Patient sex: F
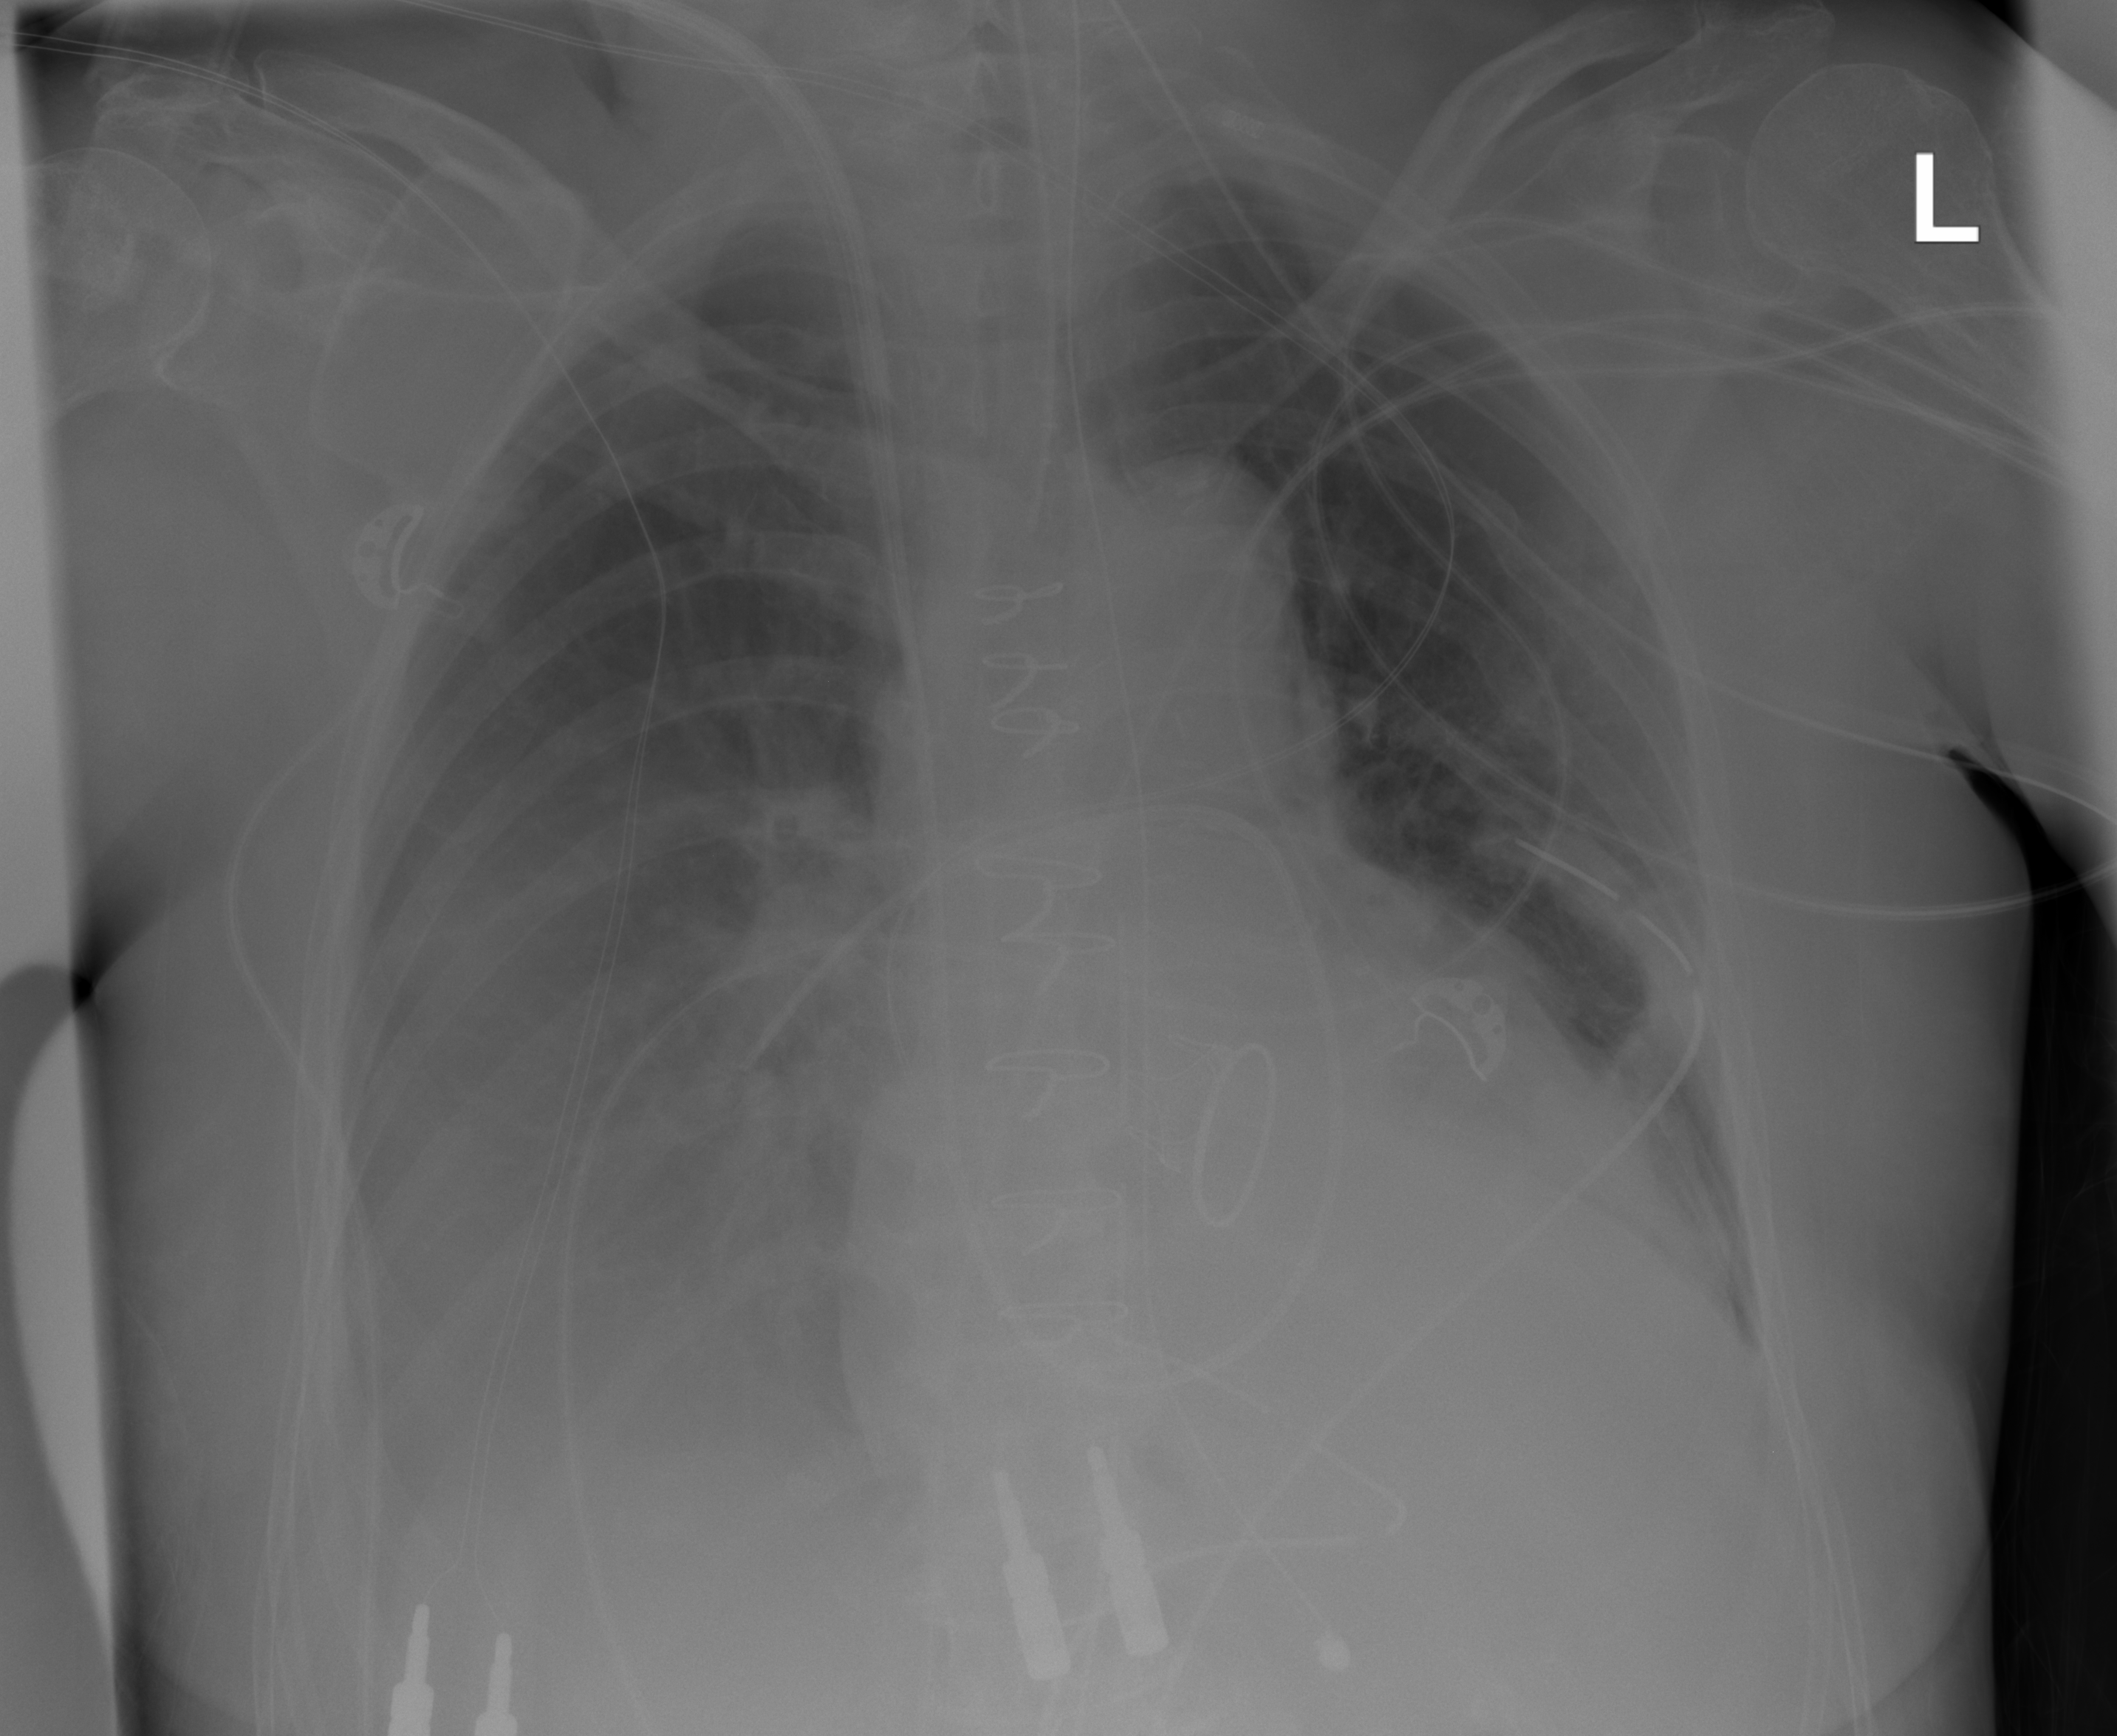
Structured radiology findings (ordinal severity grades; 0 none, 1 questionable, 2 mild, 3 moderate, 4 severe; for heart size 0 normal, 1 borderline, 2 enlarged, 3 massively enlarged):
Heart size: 2
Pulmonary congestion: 2
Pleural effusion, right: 2
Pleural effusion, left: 0
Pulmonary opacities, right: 0
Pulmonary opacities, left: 0
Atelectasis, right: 2
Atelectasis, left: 2